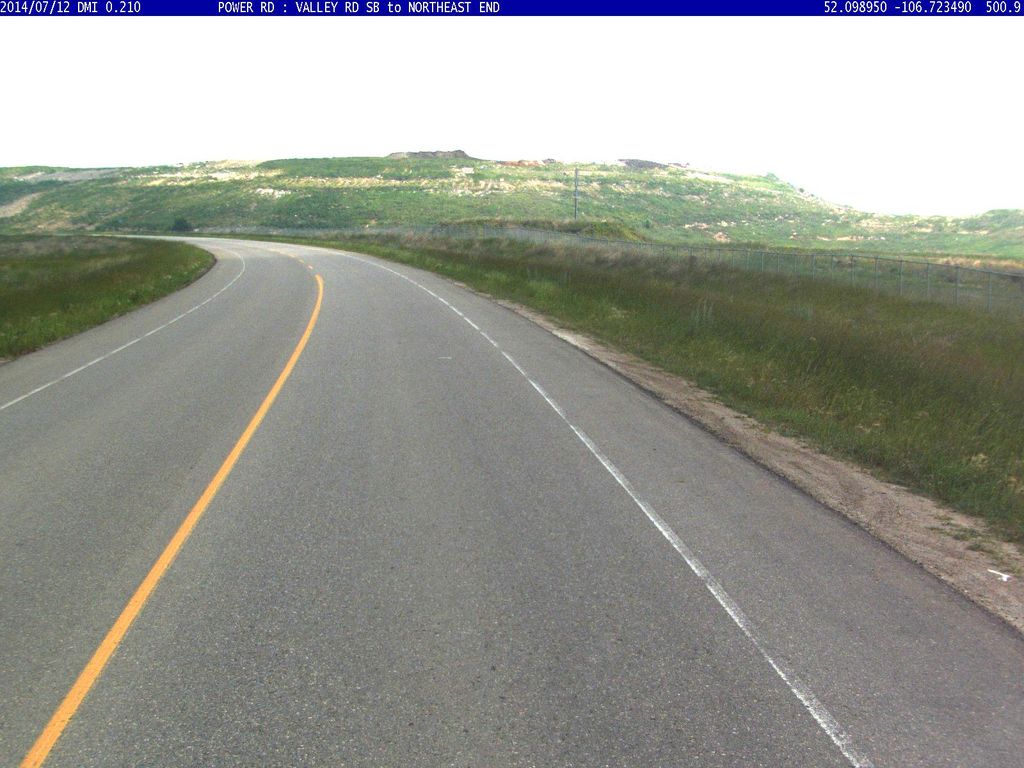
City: saskatoon